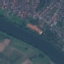
Land use / land cover: River